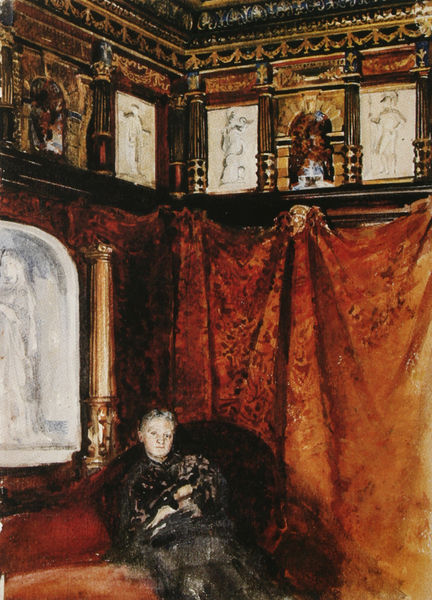
Titel: Erker des grossen Saals in der Villa Rappard
Künstler: Clara von Rappard
Institution: Privatbesitz
Schlagwörter: blau, dunkel, gemälde, kopf, mann, schatten, weiß, gelb, sitzen, ausschnitt, braun, bunt, fenster, frau, grau, holz, jahrhundertwende, kleid, licht, marmor, orange, pfeiler, raum, schmuck, schwarz, stuhl, säule, säulen, zimmer, ölbild, dame, rot, tuch, malerei, muster, ornament, alt, wand, architektur, arme, band, blass, falten, gesicht, samt, spitze, stein, trauer, bild, bildnis, hände, innenraum, portrait, porträt, rückenlehne, vorhang, öl, felder, gold, interieur, mantel, reich, sessel, sitzend, stoff, decke, innen, kind, klassizismus, theater, borte, kanneliert, skulptur, statue, relief, bilder, sofa, ecke, liegen, zimmerecke, ansicht, bogen, sammlerin, zug, farbe, bank, saal, figuren, kissen, dekoration, langeweile, bordüre, gardine, jugendstil, salon, witwe, wandteppich, detail, gris, jaune, dekor, lesen, verzierung, angelehnt, stuck, balken, fin de siècle, plastik, couch, liegend, selbstporträt, abbild, bögen, nische, palast, hinten, blanc, noir, wei0, brokat, kapitelle, rom, säulchen, girlanden, fries, liege, sims, verschränkt, gesims, skulpturen, antik, götter, rotbraun, krieger, assis, rouge, kanneluren, kabinett, stuckdecke, stange, canapé, femme, gips, prunk, reliefs, lumière, gehänge, peinture, abdruck, fassung, wandbehang, robe, innenarchitektur, gegenständlich, vieille, antique, geschoss, gebälk, klassizistisch, colonne, nischen, verschränken, enfant, cheminée, fauteuil, rideau, metopen, halbsäulen, tristesse, architecture, arc, travee, luxus, sall, casque, sculpture, ennui, tableau, frua, gelangweilt, ornement, aufhängung, tenture, drap, grec, gol, fresque, pomp, wandteppiche, bras, draps, lance, rome, niche, plafond, noire, raumecke, renaissance, recamiere, recamier, personnages, abdrücke, vorhanh, frise, assi, jeune homme, luxe, glant, pièce, regard, liegemöbel, rideaux, figure, assise, bkaß, colonnette, eckensitzen, faltne, tentures, toiles, or, luxuriös, étoffe, bas-relief, trauernde frau, femm, guirlandes, divan, âgée, tisssus, abandon, méridienne, rococco, le salon, colone, bras croisés, jeaune